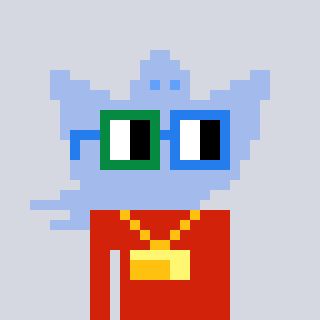
a pixel art character with square green and blue glasses, a ghost-B-shaped head and a red-colored body on a cool background